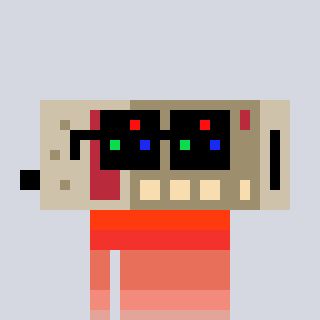
a pixel art character with square black sunglasses, a cordless phone-shaped head and a bege-colored body on a cool background